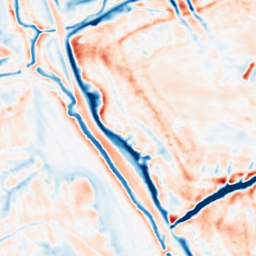
Category: multiscale
Decomposition family: dog_multiscale
Decomposition parameters: sigma_ratio: 1.4
n_scales: 5
base_sigma: 1
Upsampling method: sinc_hamming
Upsampling parameters: scale: 2
kernel_size: 16
Upsampling scale: 2